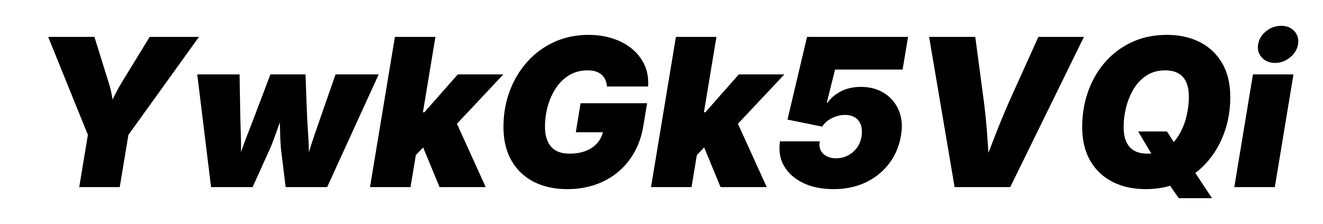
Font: Inter-Italic_Black_Italic